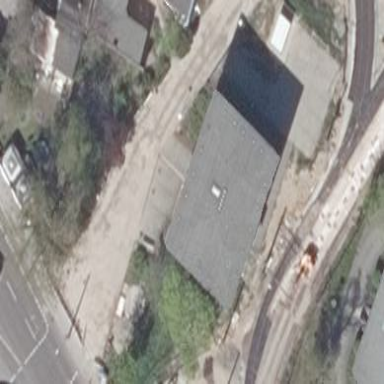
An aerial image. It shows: Civic building with hipped roof.